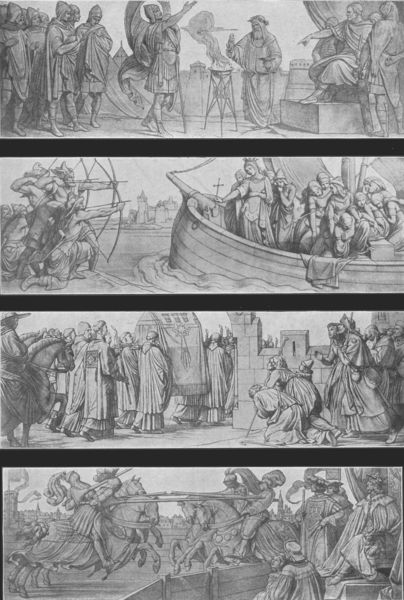
Titel: Die Fresken im Treppenhause des Wallraf-Richartz-Museums zu Köln
Künstler: Edward Jakob von Steinle
Schlagwörter: kampf, frauen, menschen, gewand, boot, pferd, pferde, reiter, schiff, bogen, segelschiff, mauer, wettkampf, vier, burg, kreuz, schwarz-weiss, herrscher, ritter, karton, serie, kreuzzug, lanzen, heilige, orakel, szenen, pfeile, zeichnungen, vorzeichnung, köln, bildfolge, sänfte, schützen, jungfrauen, ursula, pfeil und bogen, bogenschützen, turnier, tjosten, tursula, mebnscgheb, schiff aus holz